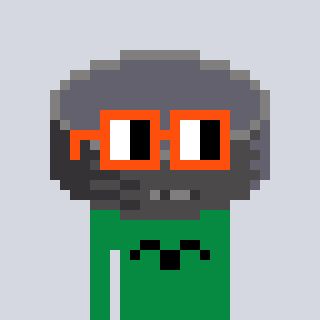
a pixel art character with square orange glasses, a hockey puck-shaped head and a green-colored body on a cool background